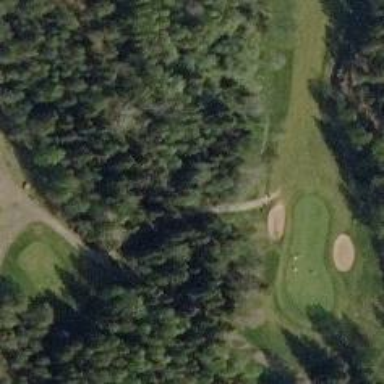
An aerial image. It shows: Path used for both walking and golf.